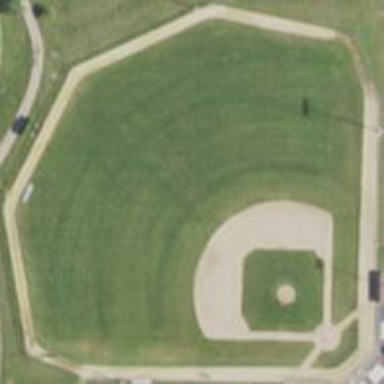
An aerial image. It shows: Baseball pitch for leisure land activities.